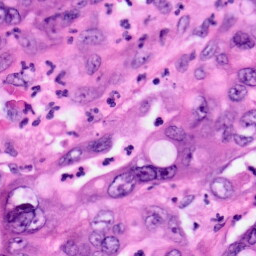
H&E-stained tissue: Pancreatic